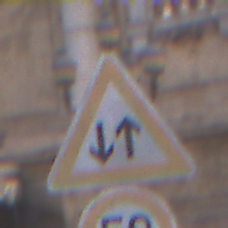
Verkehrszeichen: Gegenverkehr
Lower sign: Geschwindigkeit50
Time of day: SunriseSunset
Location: Outdoor (Urban)
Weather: PartlyCloudy
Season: NotSpecified
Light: Natural